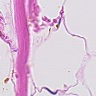
Metastatic tissue present: no